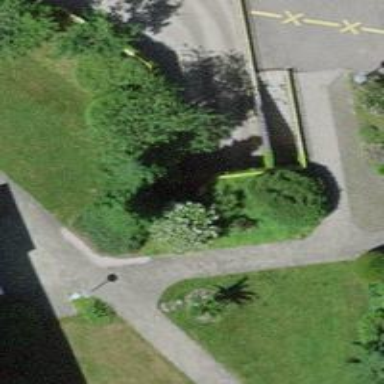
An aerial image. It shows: Parking entrance.